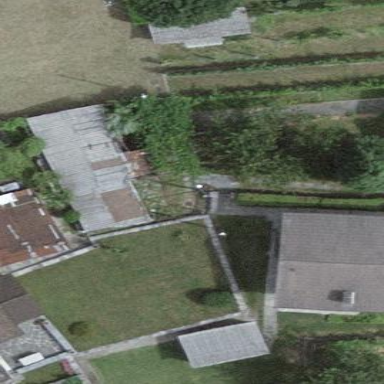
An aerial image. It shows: Shed.